Question: I want to find two values of 'x' that intersect a certain value of 'y' on a 'x-y' plot of a resonance curve. However, as I have few data points I will need to interpolate to find these values of 'x'.
The curve I am looking at can be seen below:

How do I find the two values of 'x' that equal a 'y' value (shown in red)?
I have tried 'np.interpolate' by splitting the data into two arrays: first with 'gradient(y)>0' and another with 'gradient(y)<0', however this yielded incorrect values. However, this approach is far from elegant and I seek a simple solution. Cheers in advance for any help.
Additional information:
Code used thus far:
'''
from numpy import *
import pylab as pl
import numpy as np
import scipy as scipy
from scipy import optimize
#Get data
fn = '4K_peak_hiresGhz.txt'
F_values, S_values, P_values = loadtxt(fn, unpack=True, usecols=[1, 2, 3])
#Select Frequency range of peak
lower = 4.995
upper = 5.002
F_values_2 = F_values[(F_values>lower) & (F_values<upper)]
S_values_2 = S_values[(F_values>lower) & (F_values<upper)]
P_values_2 = P_values[(F_values>lower) & (F_values<upper)]
#Calculate Q-value of selected peak
S_Peak = max(S_values_2)
print('S21 peak (dB):')
print(S_Peak)
print
F_Peak = F_values_2[S_values_2.argmax()]
print('Freq at S21 peak (GHz)')
print(F_Peak)
print
width_S = S_Peak - 3
print('S21 peak - 3dB (dB)')
print(width_S)
print
f, axarr = pl.subplots(2, sharex=False)
axarr[0].set_xlabel('Frequency (GHz)')
axarr[0].plot(F_values_2,S_values_2)
axarr[0].plot(F_values_2,S_values_2,'.')
axarr[0].set_ylabel('S21 (dB)')
axarr[0].axhline(y=width_S, linewidth='0.7', ls='dashed',color='red')
axarr[0].axhline(y=S_Peak, linewidth='1', ls='dashed', color='black')
axarr[0].axvline(x=F_Peak, linewidth='1', ls='dashed', color='black')
axarr[1].scatter(F_values_2, P_values_2)
axarr[1].set_ylabel('Phase (deg)')
axarr[1].set_xlabel('Frequency (GHz)')
pl.show()
'''
Also, the data analysed in this program is found in this dpaste: <URL>
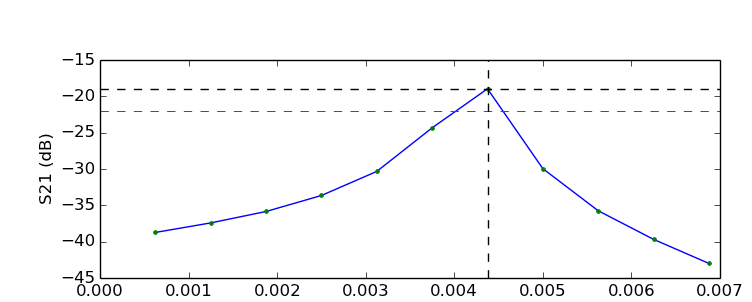
Answer: You can use 'np.interp()' in this case as:
'''
np.interp(width_S, S_values_2, F_values_2)
'''
In your plot the 'ticklabels' are different from the 'thickvalues', you can check this fact comparing:
'''
print(axarr[0].get_xticks())
print([s.get_text() for s in axarr[0].get_xticklabels()])
'''
The interpolated value using this formula is correct, you have to set the right tick values to see that:
'''
axarr[0].set_xticklabels(map(str, axarr[0].get_xticks()))
'''